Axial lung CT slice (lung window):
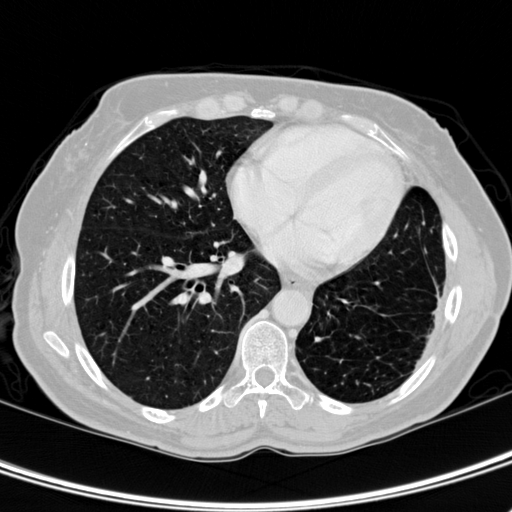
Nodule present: no